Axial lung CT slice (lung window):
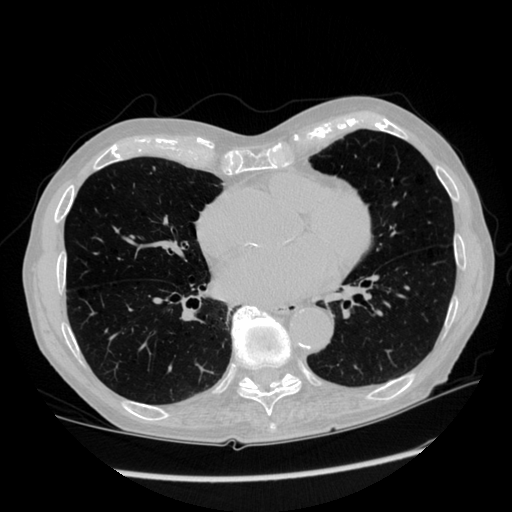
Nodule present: no